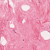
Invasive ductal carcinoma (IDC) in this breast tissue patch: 0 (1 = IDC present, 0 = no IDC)